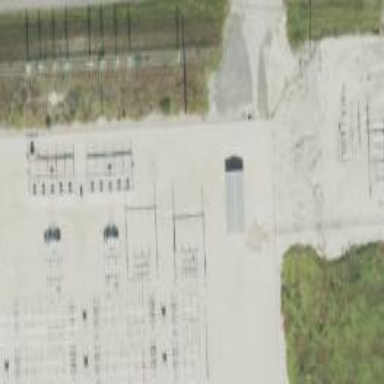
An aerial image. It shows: There is distribution substation enclosed by fence.